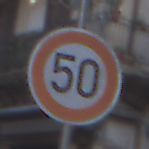
Verkehrszeichen: Geschwindigkeit50
Umgebung: Outdoor, Urban
Tageszeit: SunriseSunset
Wetter: PartlyCloudy
Licht: Natural
Jahreszeit: NotSpecified
Kontrast: LowContrast